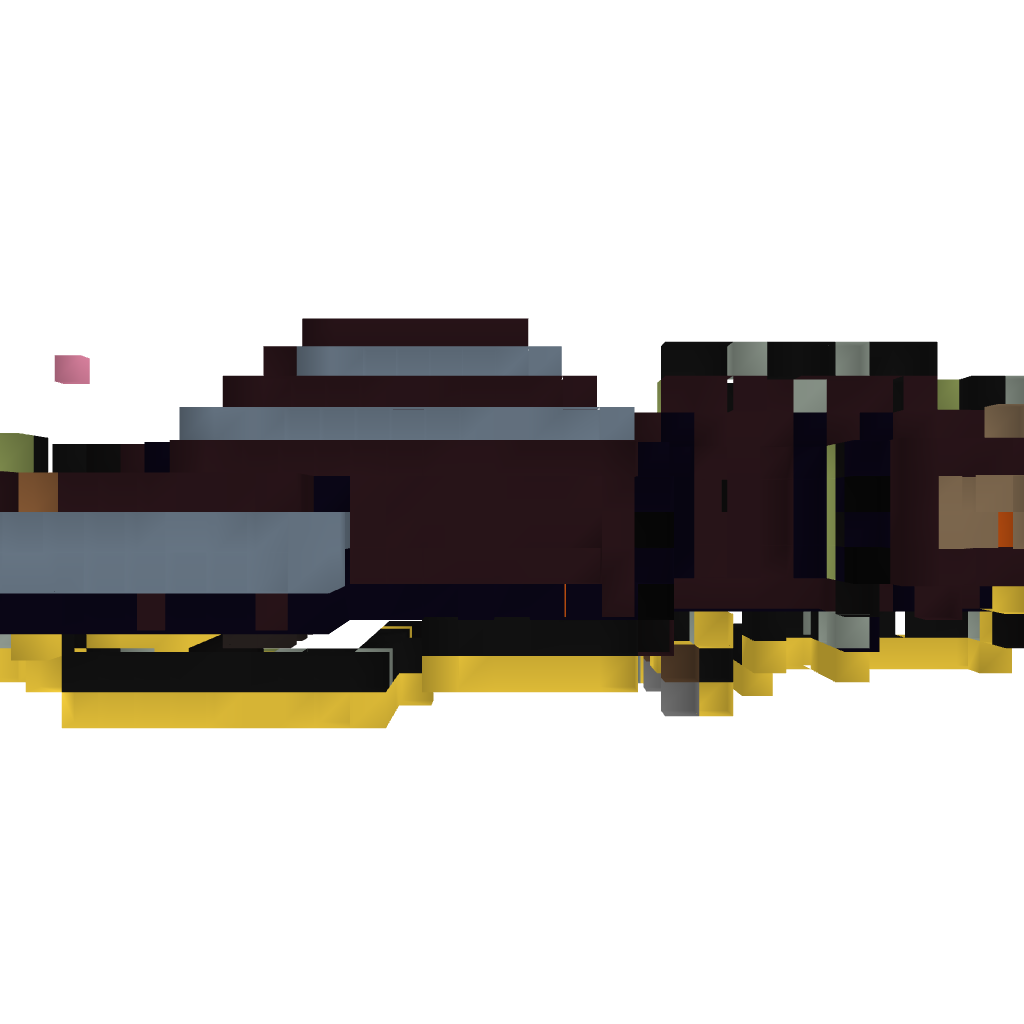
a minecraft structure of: NetherBoat Mecanism